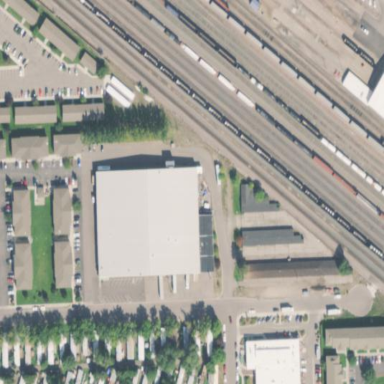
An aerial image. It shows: Warehouse building.